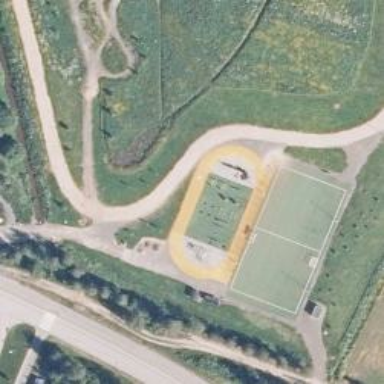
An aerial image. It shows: Fitness station in leisure land area.